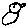
Label: bird